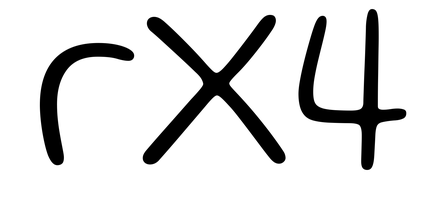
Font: Gluten_ExtraLight